Question: I want to implement an ".ascii" directive for my assembler. Everything between " ... " is considered an ascii string, which is written to my target file.
'''
mips32code : instruction+ # StartPlace
;
instruction : OPCODE_RTYPE rd COMMA rs COMMA rt # RTypeInstruction
| OPCODE_ASCII '"' ascii '"' # ASCIITypeInstruction
;
ascii : instruction # asciiformat
| NAME # asciiname
;
INT : [0-9A-Fa-f]+
;
NAME : [A-Za-z]+[0-9]+
;
LABELD : '!'
;
LABELDEF : ':'
;
COMMA : ','
;
VALUE : ('$'|'0x')+
;
LINE_COMMENT
: (';'|'//') ~[
]* -> skip
;
BLOCK_COMMENT
: ('/*' .*? (EOF | '*/')) -> skip
;
WS
: (' ' | '
' | '
') -> channel(HIDDEN)
;
'''
Here, "NAME" is for the ascii string. I got everything working, my visitor successfully writes the ascii string to my test file, however ANTLR4 does not match space in my ascii string. How would I do that now? I don't want to match space and keep it ignored for all other rules. But is it possible to implement exceptions, which would match space in this one case?
EDIT:
I'm also kinda confused why ANTLR4 always matches space in the beginning and the end of a string:

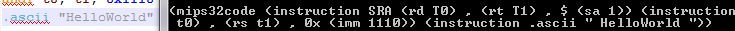
Answer: If I understand you well, I think you want to let quoted Strings with spaces an all elements there. You can take a work around and tell the lexer "anything but for..." and it will respect spaces until your next quote. I recommend you define your Strings (between quotes) like this:
'''
DOUBLEQUOTED_STRING
: '"' ( ~('"') )* '"' ;
'''
I hope this helps!